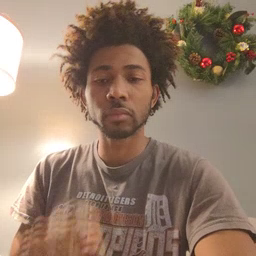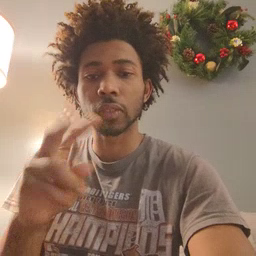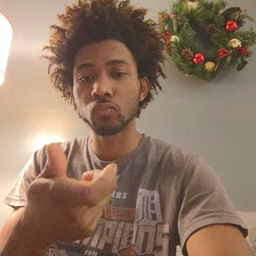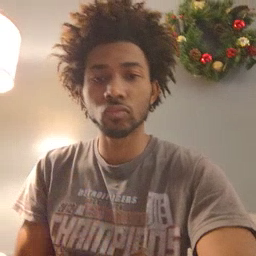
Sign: TV